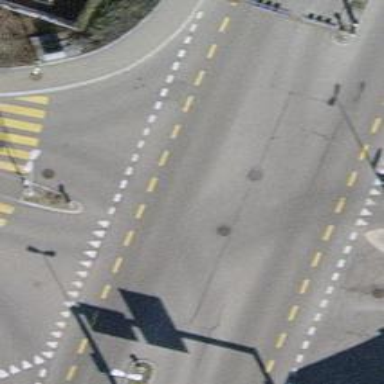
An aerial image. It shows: Road with traffic signals.